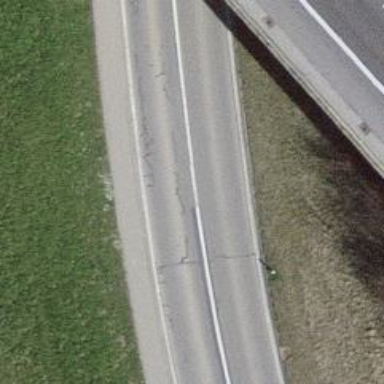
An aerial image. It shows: Secondary road.